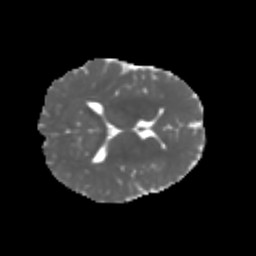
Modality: MD
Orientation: axial
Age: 6
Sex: male
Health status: healthy